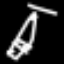
Label: pencil